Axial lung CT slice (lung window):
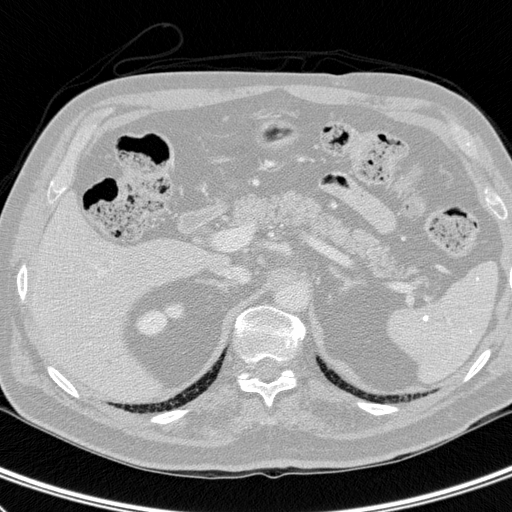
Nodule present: no